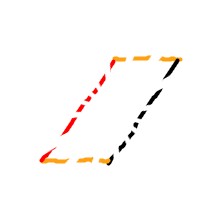
Shape: parallelogram